Aerial crown-view tile of a tropical tree (Barro Colorado Island, Panama), acquired 20250915:
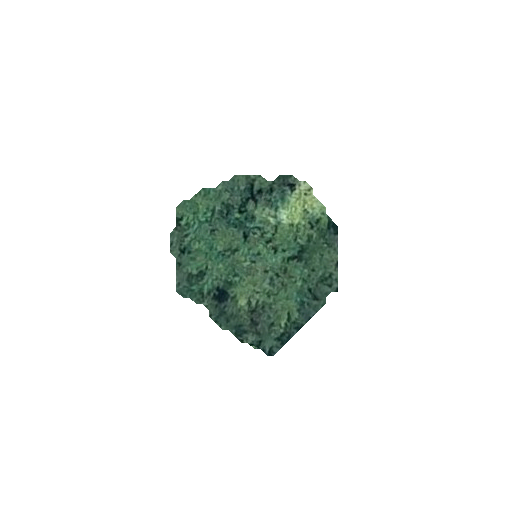
Species: Pouteria stipitata
GBIF accepted scientific name: Pouteria stipitata
Crown area: 31.667 m²